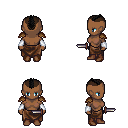
a pixel art fantasy rpg character, female body template, human, dark skin, leather shoulder armor, robe skirt, black short mohawk hairstyle, white cloth bracers, brown shoes, dagger, four views (front, back, left, right), 2x2 character sprite sheet, small pixel art, hard edges, no anti-aliasing